【题型】解答题　【知识点】平面几何　【难度】medium
如图，在 \(Rt\triangle ABC\) 中，\(\angle ACB = 90^\circ\)，\(AC = 8\)，\(\tan A = \frac{3}{4}\)，\(CD\) 是中线，\(BE \perp CD\)，交边 \(AC\) 于点 \(E\).

(1) 求 \(CE\) 的长；

(2) 求 \(\angle EBA\) 的正切值.

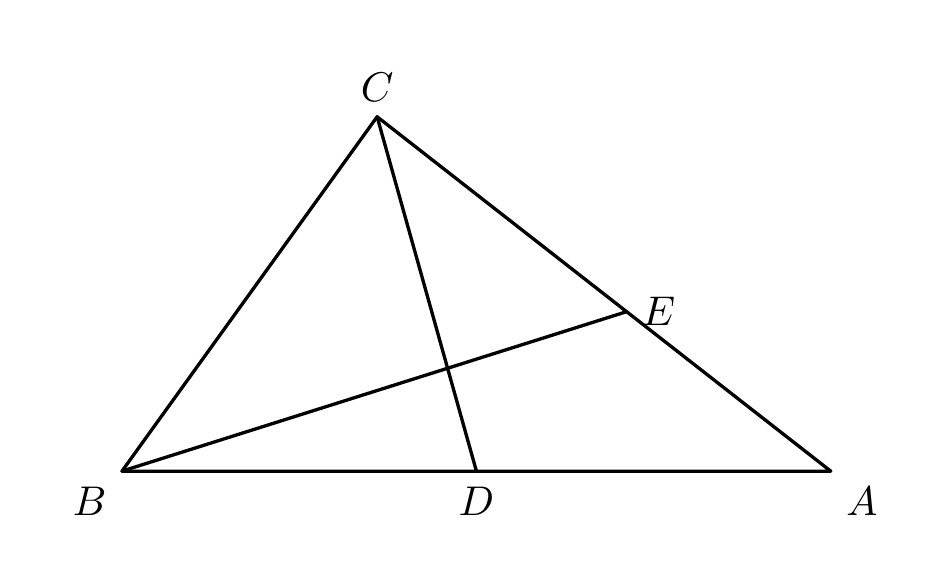
【解答】
【答案】(1) \(CE = \frac{9}{2}\)；

(2) \(\frac{7}{24}\)

【分析】
(1) 首先解直角三角形得到 \(BC = 6\)，勾股定理求出 \(AB\)，然后证明出 \(\angle CBE = \angle ACD = \angle A\)，得到 \(\tan \angle CBE = \tan A = \frac{3}{4}\)，然后代数求解即可.

(2) 如图所示，过点 \(E\) 作 \(EF \perp AB\) 于点 \(F\)，求出 \(AE\)，然后利用 \(\sin A = \frac{BC}{AB} = \frac{EF}{AE}\) 求出 \(EF = \frac{21}{10}\)，然后解直角三角形求解即可.

【详解】
(1) \(\because\) 在 \(Rt\triangle ABC\) 中，\(\angle ACB = 90^\circ\)，

\(\therefore \tan A = \frac{BC}{AC} = \frac{3}{4}\)，即 \(\frac{BC}{8} = \frac{3}{4}\).

解得 \(BC = 6\).

\(\therefore AB = \sqrt{AC^2 + BC^2} = 10\).

\(\because CD\) 是中线，

\(\therefore CD = BD = AD = \frac{1}{2}AB = 5\).

\(\therefore \angle A = \angle ACD\).

\(\because \angle ACD + \angle BCD = \angle A + \angle BCD = \angle ACB = 90^\circ\)，

\(\because BE \perp CD\)，

\(\therefore \angle CBE + \angle BCD = 90^\circ\)

\(\therefore \angle CBE = \angle ACD = \angle A\)

\(\therefore \tan \angle CBE = \tan A = \frac{3}{4}\)

\(\therefore \frac{CE}{BC} = \frac{3}{4}\)，即 \(\frac{CE}{6} = \frac{3}{4}\)

\(\therefore CE = \frac{9}{2}\)；

(2) 解：如图所示，过点 \(E\) 作 \(EF \perp AB\) 于点 \(F\)，

\(\because CE = \frac{9}{2}\)，\(AC = 8\)

\(\therefore AE = AC - CE = 8 - \frac{9}{2} = \frac{7}{2}\)

\(\because \sin A = \frac{BC}{AB} = \frac{EF}{AE}\)，即 \(\frac{6}{10} = \frac{EF}{\frac{7}{2}}\).

\(\therefore EF = \frac{21}{10}\)

\(\because \tan A = \frac{EF}{AF} = \frac{3}{4}\)，即 \(\frac{\frac{21}{10}}{AF} = \frac{3}{4}\).

\(\therefore AF = \frac{14}{5}\)

\(\therefore BF = AB - AF = 10 - \frac{14}{5} = \frac{36}{5}\)

\(\therefore \tan \angle EBA = \frac{EF}{BF} = \frac{\frac{21}{10}}{\frac{36}{5}} = \frac{7}{24}\).

【点睛】此题考查了解直角三角形，勾股定理，直角三角形斜边中线的性质，解题的关键是掌握以上知识点.
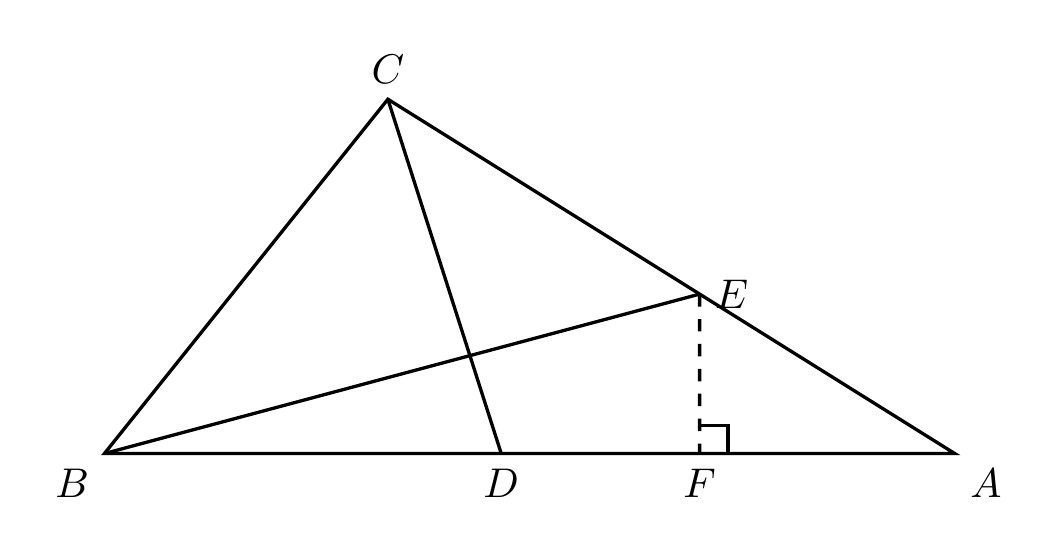